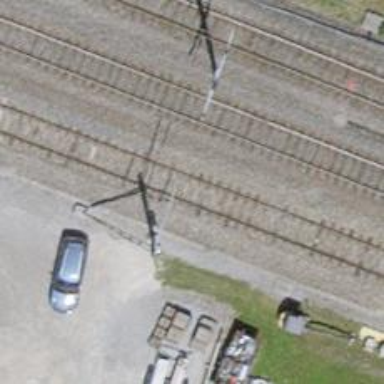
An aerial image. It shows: Rail siding with electrified contact lines.